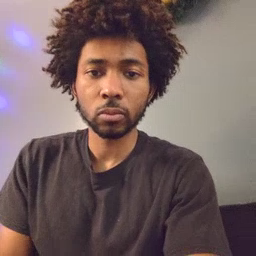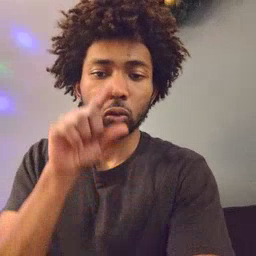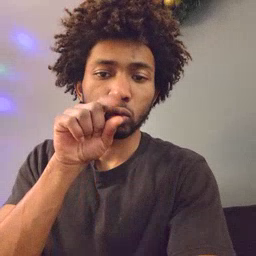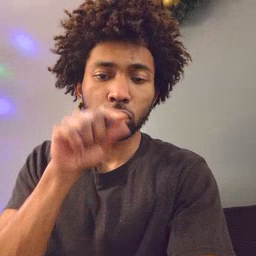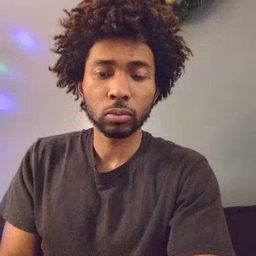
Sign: bird